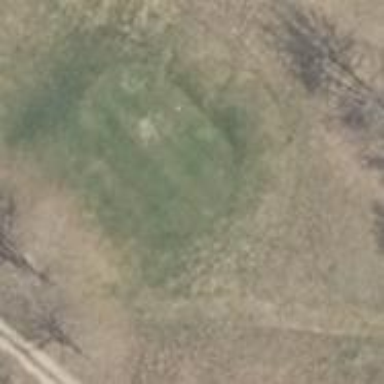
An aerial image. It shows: Golf tee.